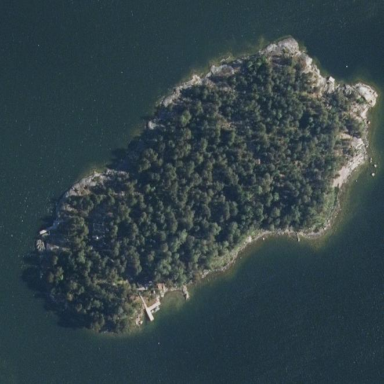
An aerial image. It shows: Islet located along the natural coastline.